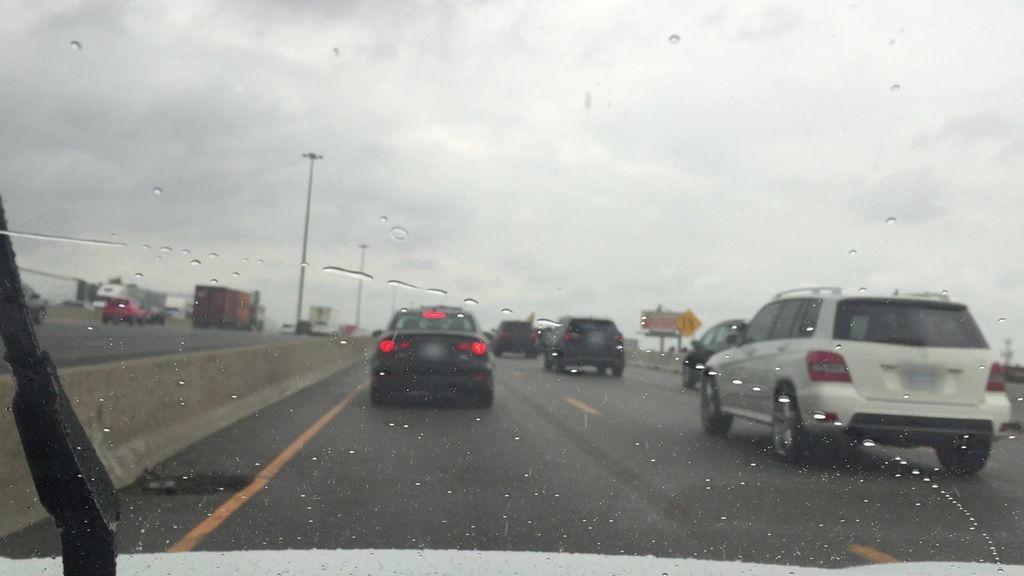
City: toronto